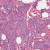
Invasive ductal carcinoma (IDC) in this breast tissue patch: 1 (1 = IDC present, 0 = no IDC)